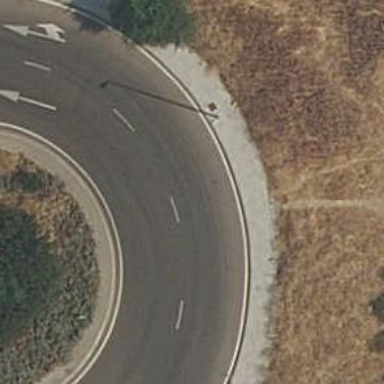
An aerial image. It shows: Roundabout on residential road.